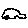
Label: car